Interaction volume radius: 5 \u00c5
Interaction volume height: 45 \u00c5
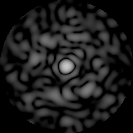
Disorder parameter: 0.8476